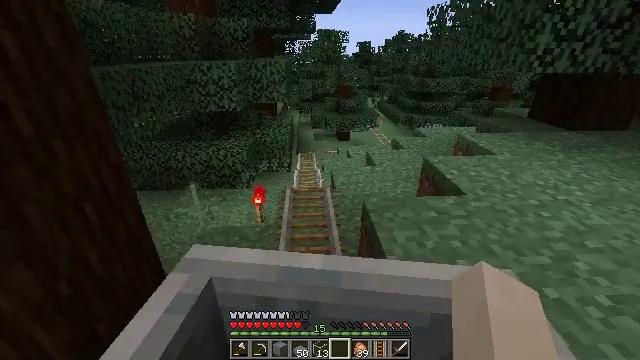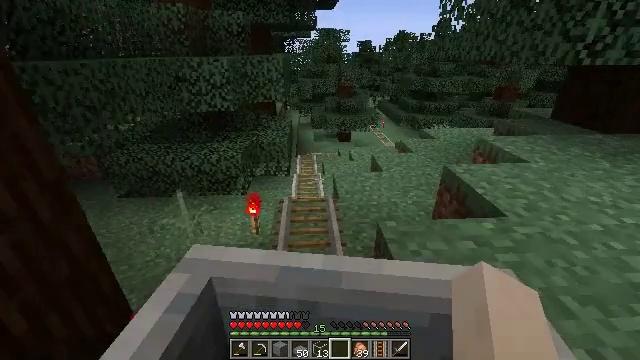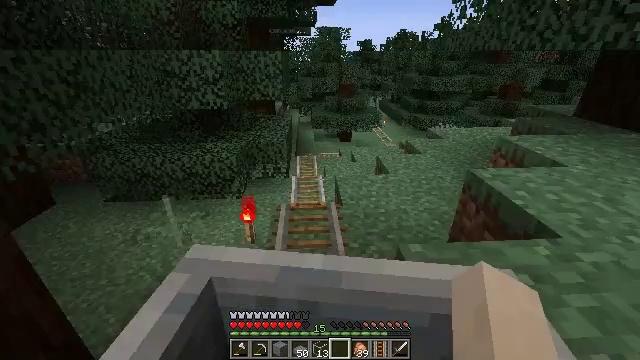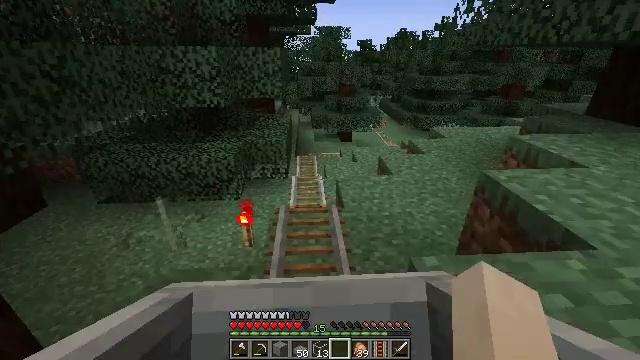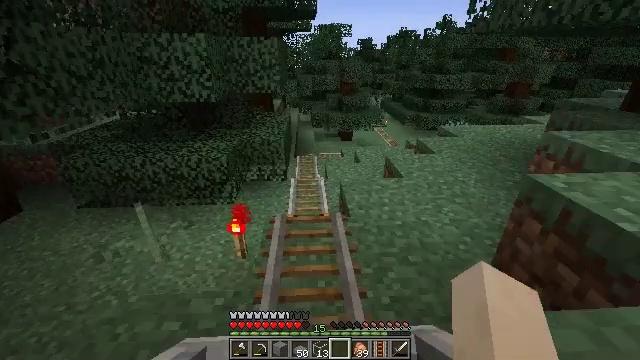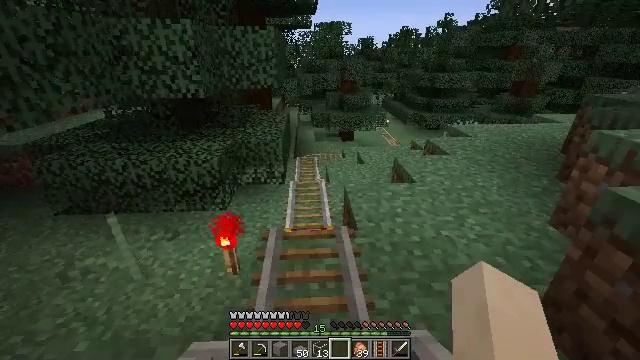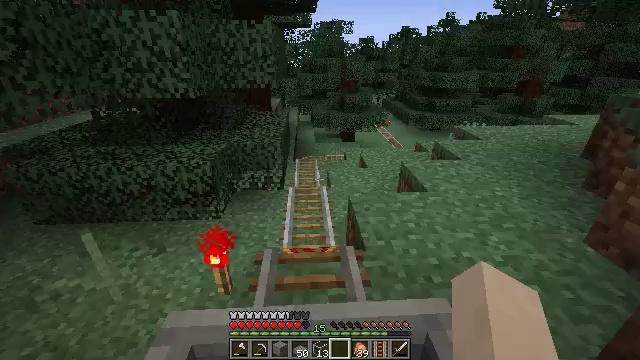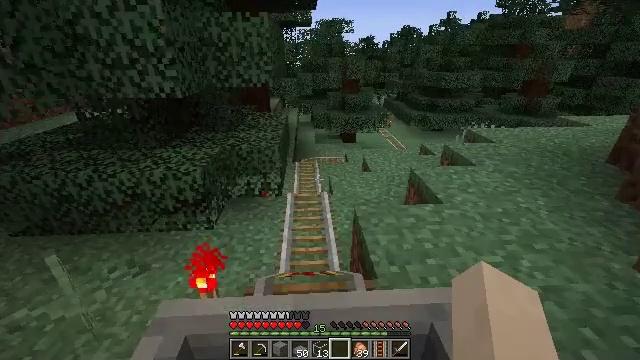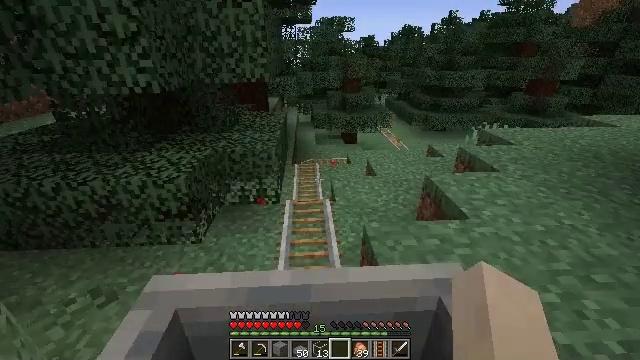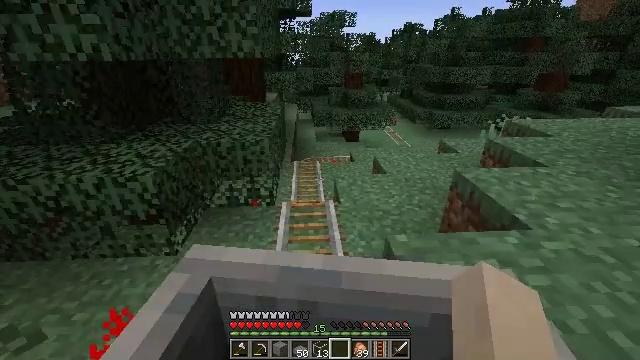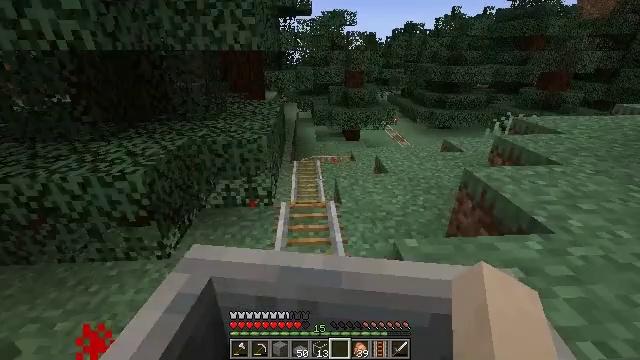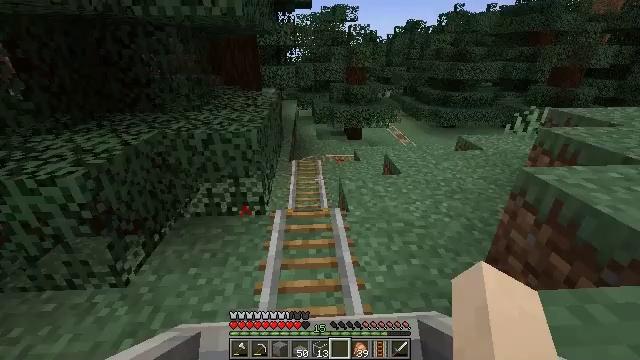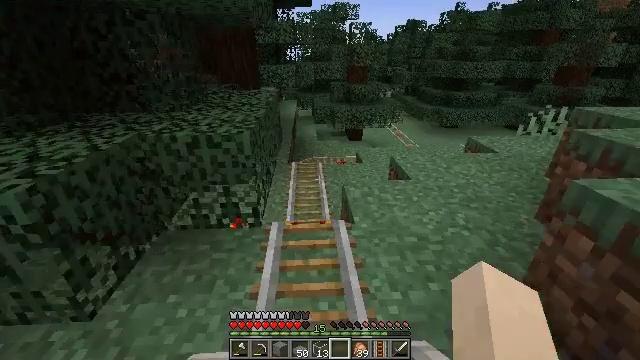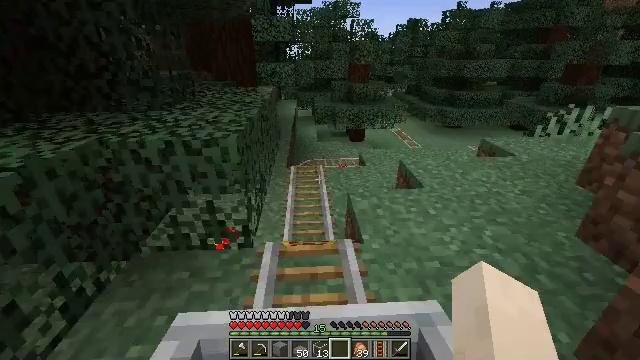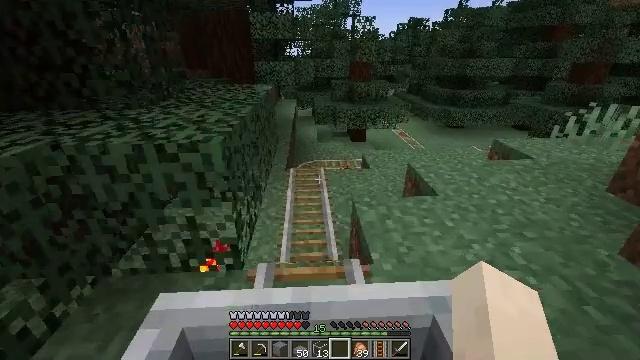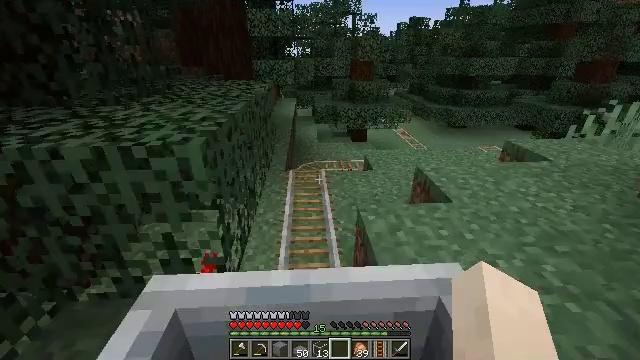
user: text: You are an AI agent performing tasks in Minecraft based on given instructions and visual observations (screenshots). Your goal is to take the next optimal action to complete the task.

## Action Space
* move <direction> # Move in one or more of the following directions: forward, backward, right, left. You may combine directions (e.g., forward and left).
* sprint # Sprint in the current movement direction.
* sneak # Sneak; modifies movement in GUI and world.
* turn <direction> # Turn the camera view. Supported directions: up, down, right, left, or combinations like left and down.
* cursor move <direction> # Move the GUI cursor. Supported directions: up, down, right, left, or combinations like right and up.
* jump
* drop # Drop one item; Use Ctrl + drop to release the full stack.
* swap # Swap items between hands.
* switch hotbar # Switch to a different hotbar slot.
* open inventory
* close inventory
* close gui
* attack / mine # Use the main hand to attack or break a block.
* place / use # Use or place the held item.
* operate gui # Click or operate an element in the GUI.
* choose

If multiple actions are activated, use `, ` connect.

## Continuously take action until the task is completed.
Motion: motion action
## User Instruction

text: Mine the stripped spruce log.
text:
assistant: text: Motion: no_op
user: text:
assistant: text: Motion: no_op
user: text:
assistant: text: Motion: no_op
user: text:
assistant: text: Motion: no_op
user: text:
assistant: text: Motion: no_op
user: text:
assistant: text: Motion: no_op
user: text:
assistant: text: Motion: no_op
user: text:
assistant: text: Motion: no_op
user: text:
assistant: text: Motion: no_op
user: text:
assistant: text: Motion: no_op
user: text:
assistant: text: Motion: no_op
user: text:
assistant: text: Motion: no_op
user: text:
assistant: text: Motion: no_op
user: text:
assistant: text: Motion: no_op
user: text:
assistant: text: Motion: no_op
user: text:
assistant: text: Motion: no_op
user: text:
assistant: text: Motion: no_op
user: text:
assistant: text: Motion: no_op
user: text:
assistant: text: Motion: no_op
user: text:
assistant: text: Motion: no_op
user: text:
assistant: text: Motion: no_op
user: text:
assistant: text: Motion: no_op
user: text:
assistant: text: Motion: no_op
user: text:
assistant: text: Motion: no_op
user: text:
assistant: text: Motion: no_op
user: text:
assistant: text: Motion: no_op
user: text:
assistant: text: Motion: no_op
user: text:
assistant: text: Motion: no_op
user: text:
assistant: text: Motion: no_op
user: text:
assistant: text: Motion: no_op